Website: bh-photo
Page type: store-pickup
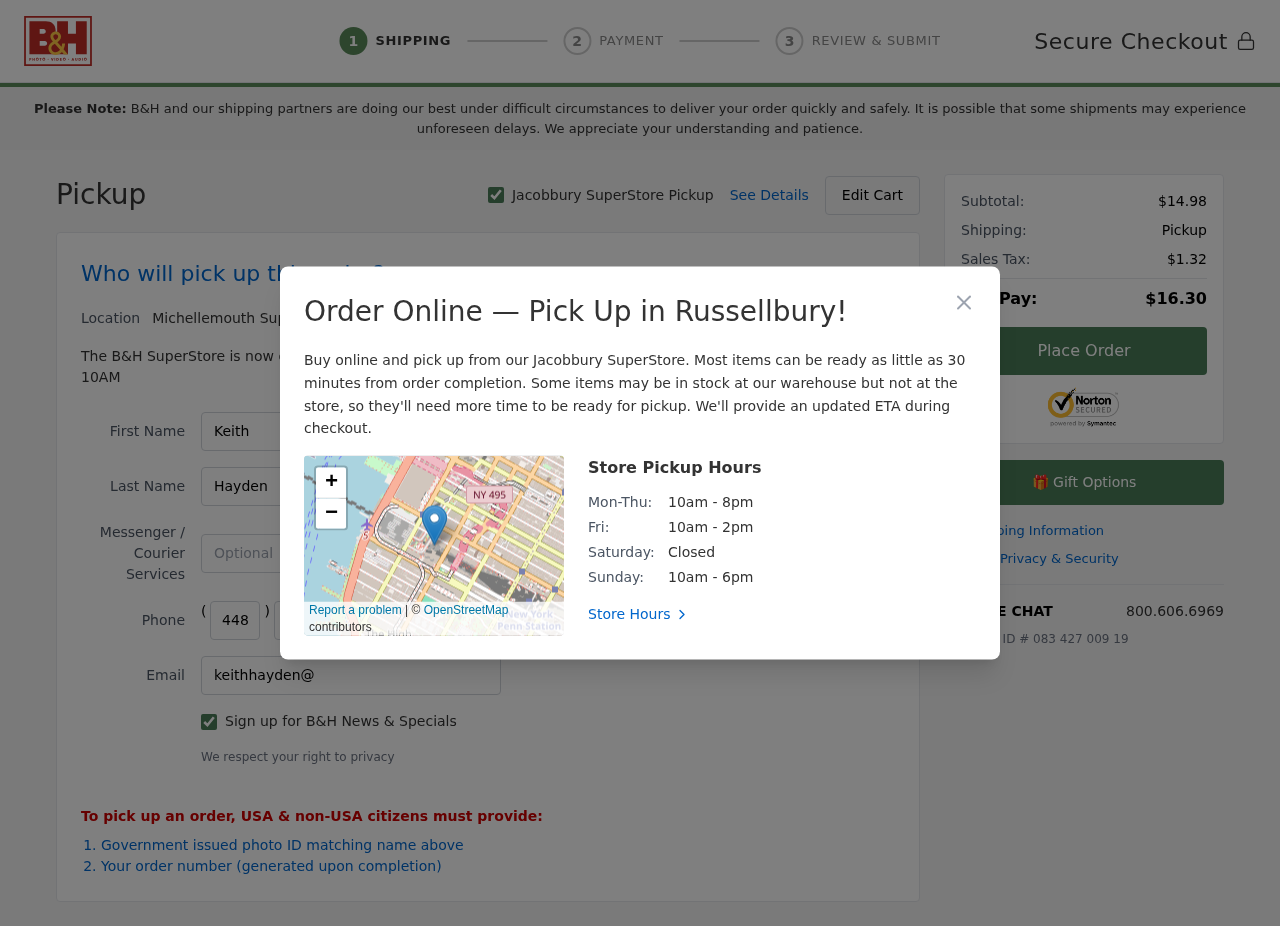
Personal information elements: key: PII_CITY
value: Jacobbury
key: PII_CITY2
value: Michellemouth
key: PII_CITY3
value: Russellbury
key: PII_EMAIL
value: keithhayden@gmail.com
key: PII_FIRSTNAME
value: Keith
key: PII_LASTNAME
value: Hayden
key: PII_PHONE_AREA
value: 448
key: PII_PHONE_PREFIX
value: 446
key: PII_PHONE_SUFFIX
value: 1599
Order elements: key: ORDER_SUBTOTAL
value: $14.98
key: ORDER_TAX
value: $1.32
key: ORDER_TOTAL
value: $16.30
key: ORDER_ID
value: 083 427 009 19